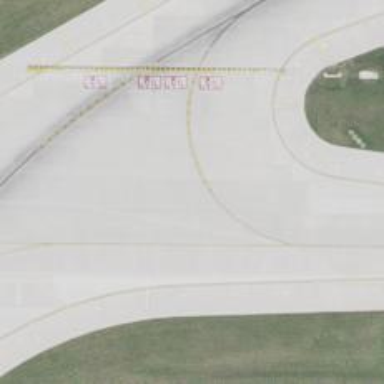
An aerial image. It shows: View of taxiway at the airport.